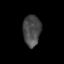
Tissue: skin
Cell type: Epithelial cells
Senescence score: 0.2239
Nuclear area (px): 541
Mean DAPI intensity: 72.251